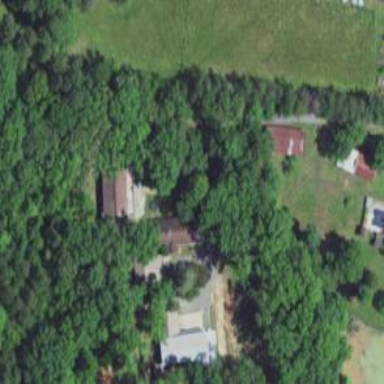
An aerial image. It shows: Driveway.